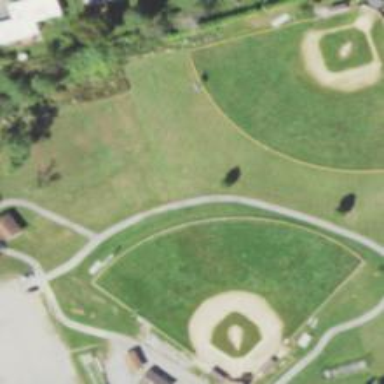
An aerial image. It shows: Baseball pitch for leisure land activities.